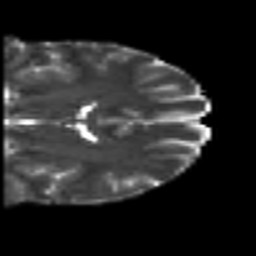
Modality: T2w
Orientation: coronal
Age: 22
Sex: male
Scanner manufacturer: siemens
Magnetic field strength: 3 T
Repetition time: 7 s
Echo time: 0.0926 s